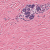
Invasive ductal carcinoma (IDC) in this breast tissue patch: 0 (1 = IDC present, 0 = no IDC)